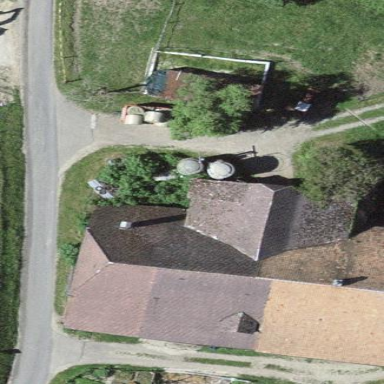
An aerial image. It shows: Farm building.